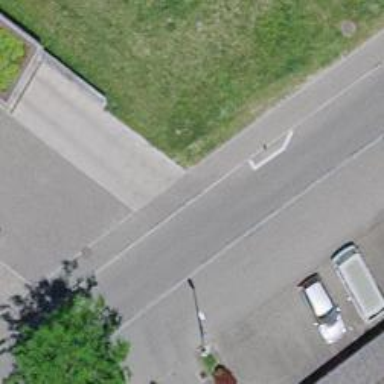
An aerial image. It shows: Concrete driveway designated as service road.